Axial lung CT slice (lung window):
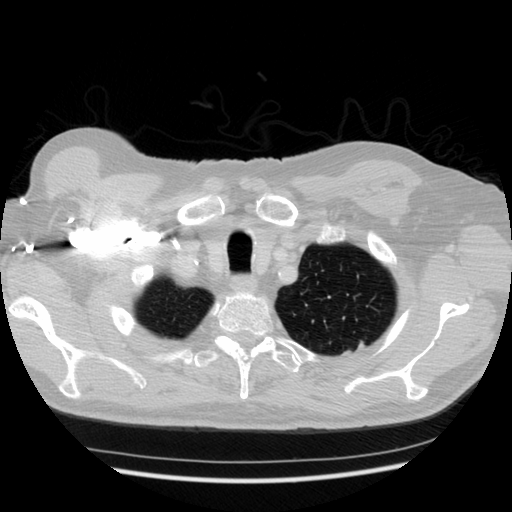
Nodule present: no